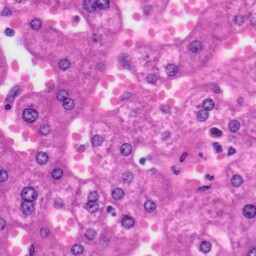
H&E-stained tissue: Liver